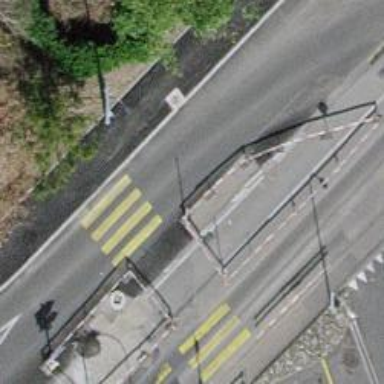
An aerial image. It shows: Road with traffic signals.